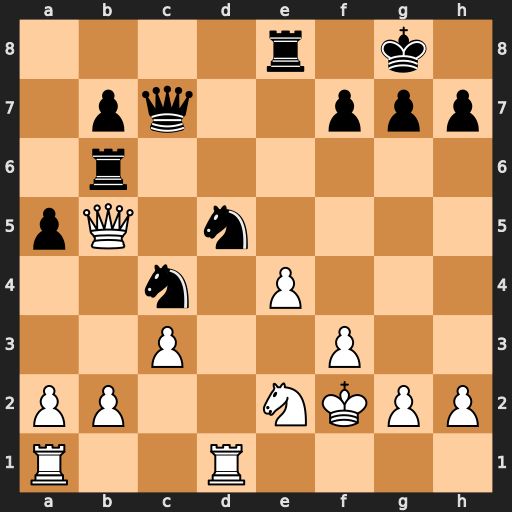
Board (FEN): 4r1k1/1pq2ppp/1r6/pQ1n4/2n1P3/2P2P2/PP2NKPP/R2R4
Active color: w
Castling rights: -
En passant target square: -
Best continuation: Qxe8#